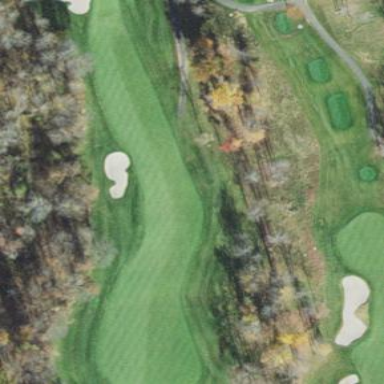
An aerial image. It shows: Golf rough area.